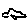
Label: car